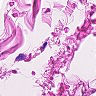
Metastatic tissue present: no